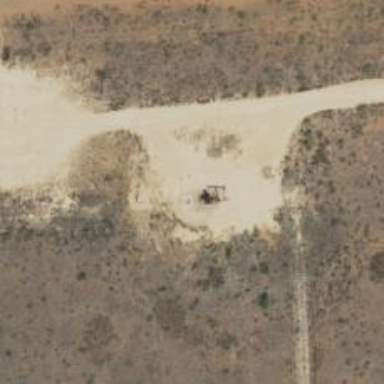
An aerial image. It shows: Petroleum well.